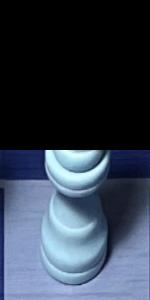
Label: Queen_White